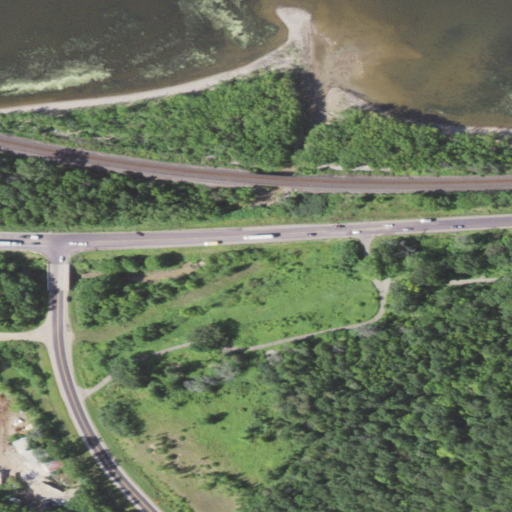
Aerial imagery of valley in Minnesota named Handshaw Coulee containing deciduous forest, open water, woody wetlands, low intensity development, mixed forest, herbaceous wetlands, grassland, open development, medium intensity development, barren land, and pasture